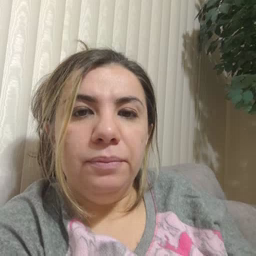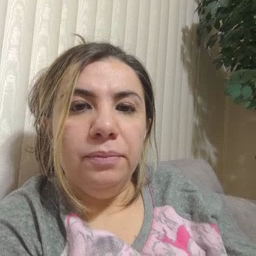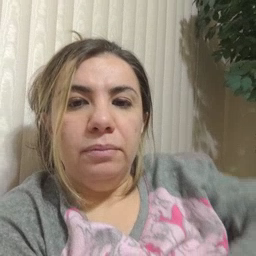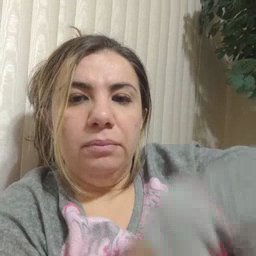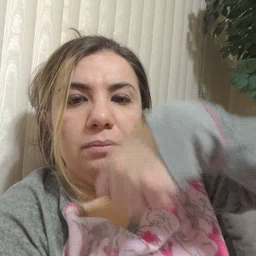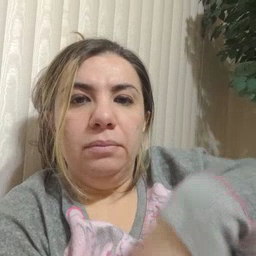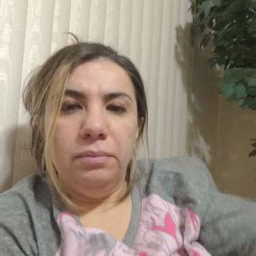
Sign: zipper